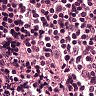
Metastatic tissue present: no